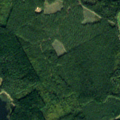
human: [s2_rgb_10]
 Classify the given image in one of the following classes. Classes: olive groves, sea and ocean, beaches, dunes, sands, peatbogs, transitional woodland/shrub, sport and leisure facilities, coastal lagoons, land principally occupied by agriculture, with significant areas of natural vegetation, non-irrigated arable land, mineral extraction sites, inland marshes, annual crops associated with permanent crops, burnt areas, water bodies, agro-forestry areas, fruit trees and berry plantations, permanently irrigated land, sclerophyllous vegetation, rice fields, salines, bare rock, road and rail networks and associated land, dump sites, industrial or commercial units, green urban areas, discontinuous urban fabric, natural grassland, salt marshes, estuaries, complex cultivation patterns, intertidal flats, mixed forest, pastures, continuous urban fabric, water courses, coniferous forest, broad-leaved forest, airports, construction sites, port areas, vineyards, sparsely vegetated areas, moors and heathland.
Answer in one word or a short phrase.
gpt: non-irrigated arable land, coniferous forest, sea and ocean